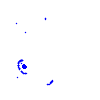
Particle: electron